Question: After a transaction I did, I started getting an error like this. How can I solve the problem?
I wrote the code in React Native as typescript
The file supporting useScrollHandler.ts in the lib folder in the react-native-dash folder in the node-modules file seems to have been deleted.

'''
import React, { useRef } from "react";
import { View, StyleSheet, Dimensions, Image } from "react-native";
import { interpolateColor, useScrollHandler } from "react-native-redash";
import Animated, { multiply, divide } from "react-native-reanimated";
import Slide, {SLIDE_HEIGHT, BORDER_RADIUS} from './Slide';
import Subslide from "./Subslide";
import Dot from "./Dot";
const { width } = Dimensions.get("window");
const styles = StyleSheet.create({
container: {
flex: 1,
backgroundColor: "white",
},
underlay: {
...StyleSheet.absoluteFillObject,
alignItems: "center",
justifyContent: "flex-end",
},
slider: {
height: SLIDE_HEIGHT,
borderBottomRightRadius: BORDER_RADIUS,
},
footer: {
flex: 1,
},
footerContent: {
flex: 1,
backgroundColor: "white",
borderBottomLeftRadius: BORDER_RADIUS,
},
pagination: {
...StyleSheet.absoluteFillObject,
height: BORDER_RADIUS,
flexDirection: "row",
justifyContent: "center",
alignItems: "center",
},
});
const slides = [
{
title: "Giyim",
subtitle: "Bayan Giyim",
description: "Bayan giyimde en iyi markalar",
color: "#BFEAF5",
picture: {
src: require("../images/1.jpg"),
width: 2513,
height: 3583,
},
},
{
title: "Kozmetik",
subtitle: "Parfum",
description: "Parfumde en iyi markalar",
color: "#BEECC4",
picture: {
src: require("../images/2.jpg"),
width: 2791,
height: 3744,
},
},
{
title: "Aksesuar",
subtitle: "Taki",
description: "Aksesuar cesitleri",
color: "#FFE4D9",
picture: {
src: require("../images/3.jpg"),
width: 2738,
heigth: 3244,
},
},
{
title: "Butik",
subtitle: "Magazalar",
description: "Yuzlerce magaza secenegi",
color: "#FFDDDD",
picture: {
src: require("../images/4.jpg"),
width: 1757,
height: 2551,
},
},
];
const Onboarding = () => {
const scroll = useRef <Animated.ScrollView>(null);
const {scrollHandler, x} = useScrollHandler ();
const backgroundColor = interpolateColor (x, {
inputRange: slides.map((_, i) => i * width),
outputRange: slides.map((slide) => slide.color),
});
return (
<View style={styles.container}>
<Animated.View style={[styles.slider, { backgroundColor }]}>
{slides.map(({ picture }, index) => {
return (
<Animated.View style={styles.underlay} key={index}>
<Image
source={picture.src}
style={{
width: width - BORDER_RADIUS,
height:
((width - BORDER_RADIUS) * picture.height) / picture.width,
}}
/>
</Animated.View>
);
})}
<Animated.ScrollView
ref={scroll}
horizontal
snapToInterval={width}
decelerationRate="fast"
showsVerticalScrollIndicator={false}
bounces={false}
{...scrollHandler}
>
{slides.map(({ title, picture }, index) => (
<Slide key={index} right={!!(index % 2)} {...{ title, picture }} /> //Ust renkli slider kismi uzerindeki yazilarin konumlandirilmasi
))}
</Animated.ScrollView>
</Animated.View>
<View style={styles.footer}>
<Animated.View
style ={{ ...StyleSheet.absoluteFillObject }} // backgroundColor: "red" eklenirse Sol alt kose rengi degisir
/>
<View style= {styles.footerContent}>
<View style={styles.pagination} >
{slides.map((_, index) => (
<Dot
key={index}
currentIndex={divide(x, width)}
{ ...{index }}
/>
))}
</View>
<Animated.View style={{
flex: 1,
flexDirection: "row",
width: width * slides.length,
transform: [{ translateX: multiply(x, -1) }],
}}>
{slides.map(({ subtitle, description }, index) => (
<Subslide
key={index}
onPress={() => {
if(scroll.current) {
scroll.current
.getNode()
.scrollTo({ x: width * (index + 1), animated: true }); // Ileri butonuyla bolumu atlama
}
}}
last={index === slides.length - 1 }
{...{ subtitle, description }}
/>
))}
</Animated.View>
</View>
</View>
</View>
)
}
export default Onboarding;
'''
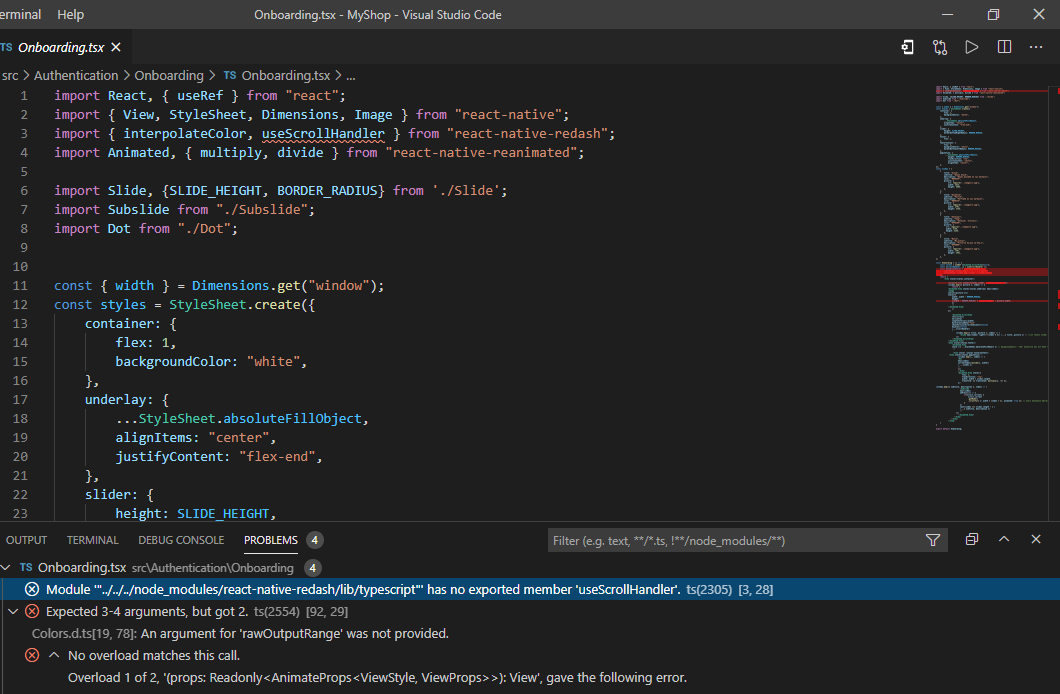
Answer: TL;DR:
1. Change in your package.json the line "react-native-redash": "^15.1.x" to "react-native-redash": "^14.6.0".
2. Delete the node_modules.
3. Reinstall everything.
Hi,
I think currently they are moving to the v2 of react-native-redash, and some functions are not where they are used to be. However, you can use an earlier version of react-native-redash to have useScrollHandler implemented. I've manually modified my package.json file and found out that the version 14.6.0 works as expected. Also, if your look for a file named useScrollHandler (by just pressing key) in <URL> you find nothing.
Edit: I created an issue <URL>, and hopefully we'll have a clearer explanation.